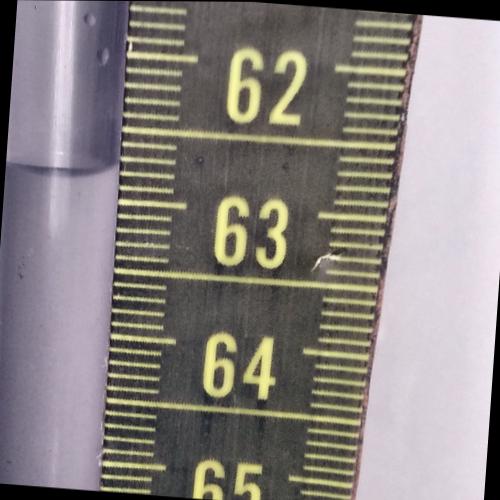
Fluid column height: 62.8 cm